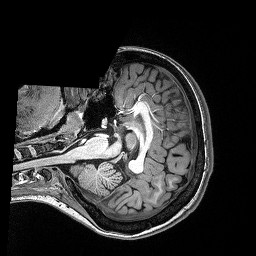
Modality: T1w
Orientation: axial